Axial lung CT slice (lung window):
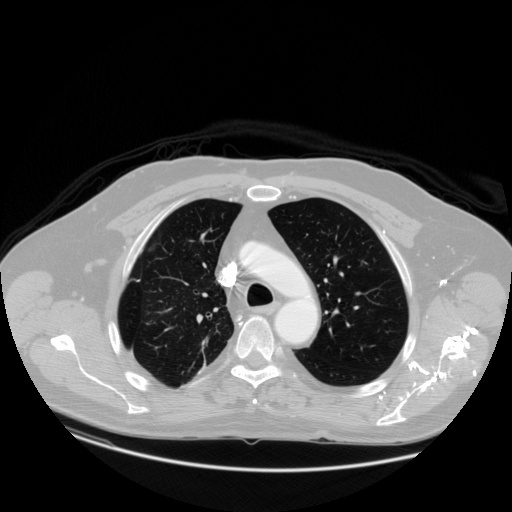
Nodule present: no